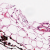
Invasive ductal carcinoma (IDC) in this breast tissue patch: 0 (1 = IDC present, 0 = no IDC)